【题型】选择题　【知识点】平面几何　【难度】easy
如图一个水平放置的图形的斜二测直观图是一个底角为$45^\circ$, 腰和上底均为1的等腰梯形, 则原平面图形的面积是 ( \quad )}

\vspace{0.5em}
\textbf{A. $2+\sqrt{2}$ \quad B. $1+\sqrt{2}$ \quad C. $\frac{1}{2}+\frac{\sqrt{2}}{2}$ \quad D. $1+\frac{\sqrt{2}}{2}$}

\vspace{1em}
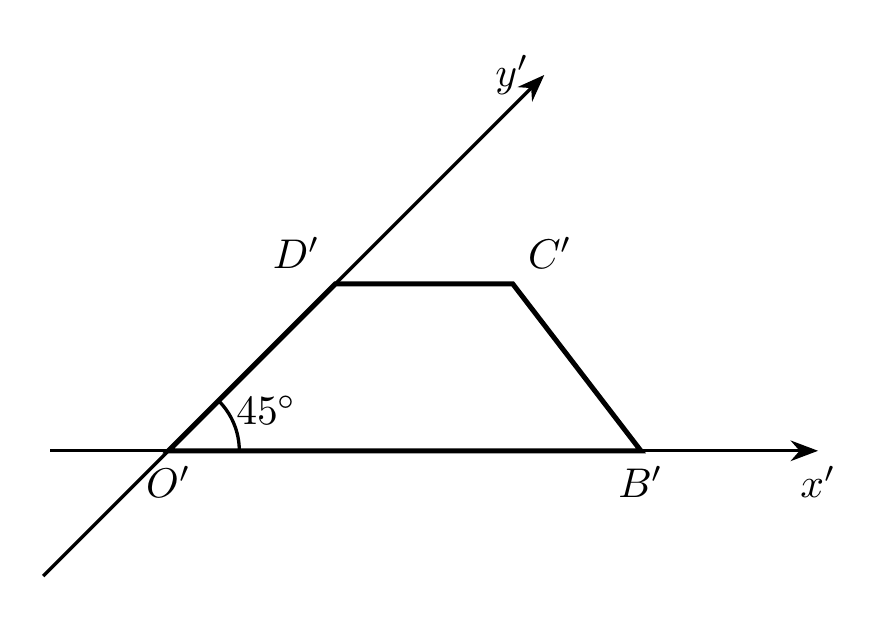
【解答】
\textbf{【答案】} A

\vspace{1em}

\textbf{【解析】} 在直观图中作$D'E \perp A'B', C'F \perp A'B'$, 垂足分别为$E, F$,

则$\therefore A'D' = D'C' = C'D' = 1$, $\angle D'A'E = 45^\circ$, $\therefore AE = FB = \frac{\sqrt{2}}{2}$, $\therefore A'B' = 1+\sqrt{2}$.

确定原平面图形的形状及部分边长:

在斜二测画法中, 平行于$y$轴的线段, 在原图形中长度变为直观图中对应线段长度的2倍.

已知直观图是底角为$45^\circ$, 腰和上底均为1的等腰梯形, 因为直观图中腰长为1且平行于$y$轴, 所以原平面图形为直角梯形, 其直角腰长为直观图中腰长的2倍, 即$1 \times 2 = 2$; 上底边长在斜二测画法中长度不变, 所以原平面图形上底边长为1. 原图如下:

将原平面图形上底$a=1$, 下底$b=1+\sqrt{2}$, 高$h=2$代入公式, 可得$S = \frac{1+\sqrt{2}+1}{2} \times 2 = 2+\sqrt{2}$.

原平面图形的面积是$2+\sqrt{2}$.

故选: A.

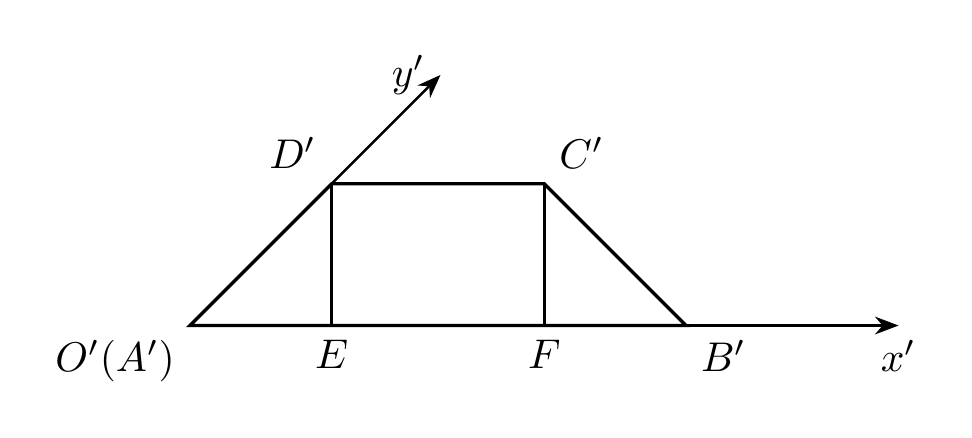
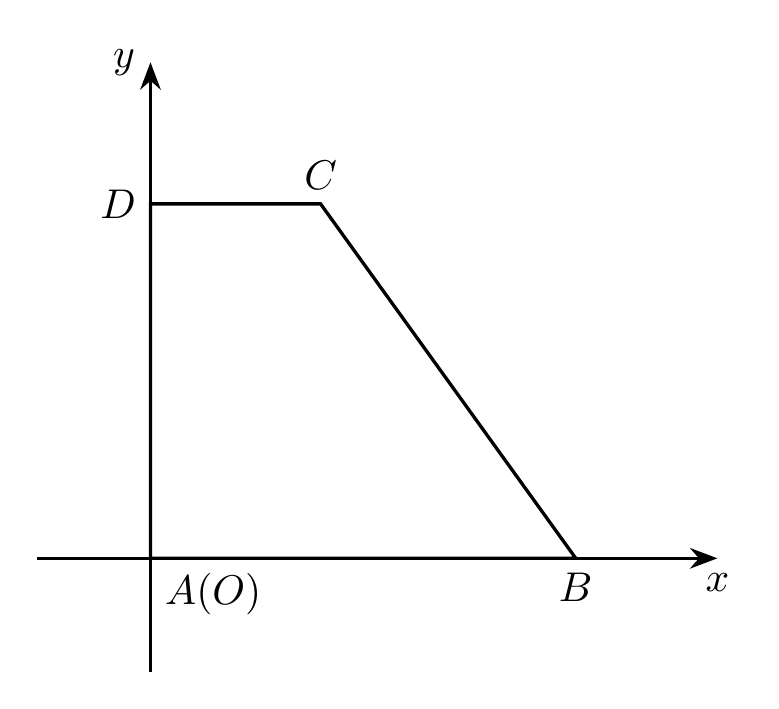